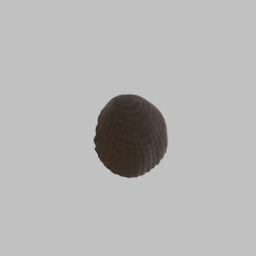
Label: animals